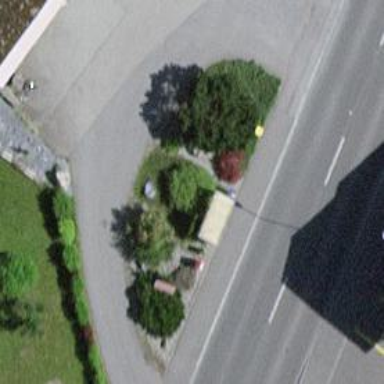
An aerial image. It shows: Bus stop with sheltered platform for public transport.